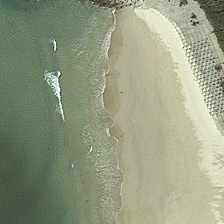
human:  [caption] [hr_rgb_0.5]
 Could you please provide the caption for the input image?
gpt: yellow beach is between blue ocean and a road .

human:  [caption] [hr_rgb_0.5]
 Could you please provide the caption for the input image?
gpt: yellow beach is between blue ocean and a road .

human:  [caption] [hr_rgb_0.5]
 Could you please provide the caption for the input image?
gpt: yellow beach is between blue ocean and a road .

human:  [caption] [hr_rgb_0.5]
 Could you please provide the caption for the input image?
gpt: yellow beach is between blue ocean and a road .

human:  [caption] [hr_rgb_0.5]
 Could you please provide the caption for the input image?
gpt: yellow beach is between blue ocean and a road .